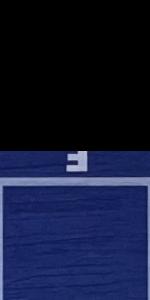
Label: Empty